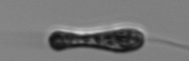
Label: Euglena